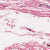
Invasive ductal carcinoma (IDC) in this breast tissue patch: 0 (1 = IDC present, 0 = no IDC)